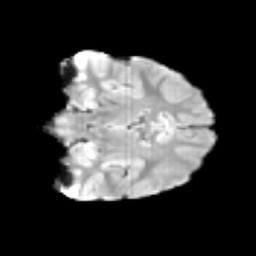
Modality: T2w
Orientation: coronal
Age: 9
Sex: male
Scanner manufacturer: siemens
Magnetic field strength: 3 T
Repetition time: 3.8 s
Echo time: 0.07 s